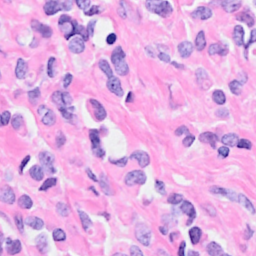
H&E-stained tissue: Breast